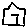
Label: house